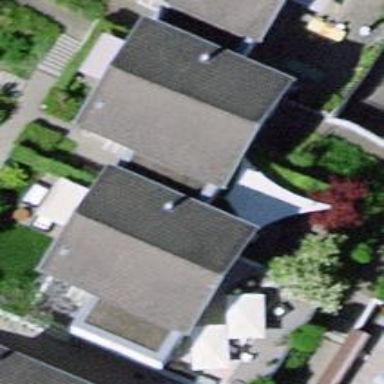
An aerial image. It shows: Terrace building.